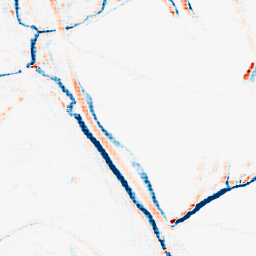
Category: morphological
Decomposition family: morphological_rect
Decomposition parameters: operation: average
width: 10
height: 5
Upsampling method: sinc_hamming
Upsampling parameters: scale: 4
kernel_size: 4
Upsampling scale: 4